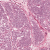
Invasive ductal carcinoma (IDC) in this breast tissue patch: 0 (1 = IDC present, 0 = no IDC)